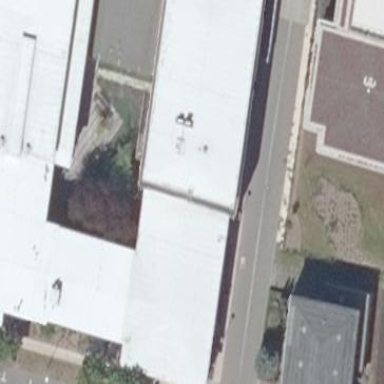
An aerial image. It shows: Office building with flat roof.